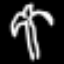
Label: palm tree